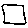
Label: square